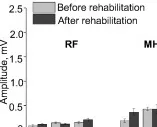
(C) Changes in amplitude and threshold of SEMP recorded from RF, MH, TA, and SOL in supine position before (gray) and after (black) rehabilitation therapy (n = 4).
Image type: pathology (immunostaining)